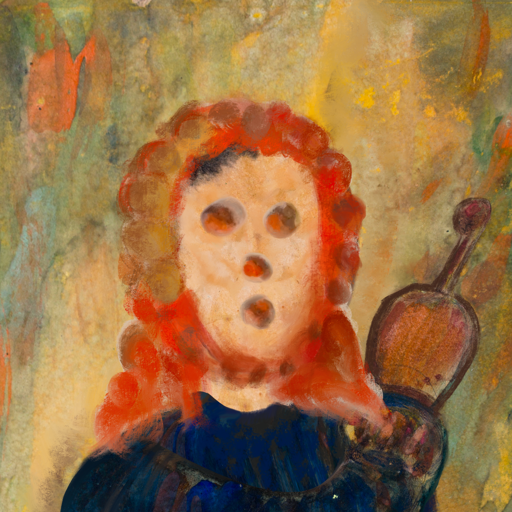
Background: Comrade, Head And Neck Front: Childish, Face Front: Rupkatha, Bust: Pipe, Hair Front: Rupkatha, Head Accessory: Blank, Second Necklace: Blank, Necklace: Blank, Baby: Blank